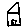
Label: house